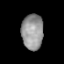
Tissue: prostate
Cell type: T cells
Senescence score: 0.342
Nuclear area (px): 748
Mean DAPI intensity: 149.586